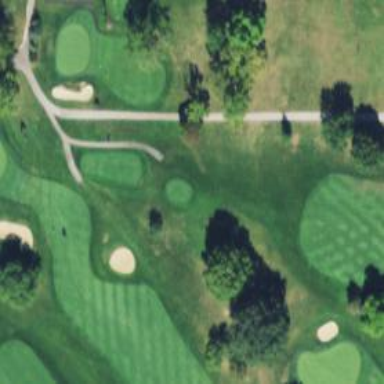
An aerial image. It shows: Service road used as golf cart path.